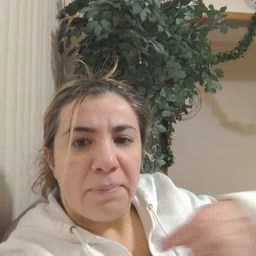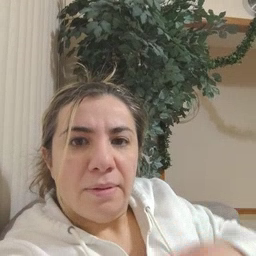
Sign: minemy